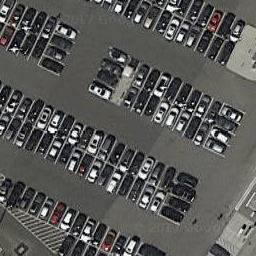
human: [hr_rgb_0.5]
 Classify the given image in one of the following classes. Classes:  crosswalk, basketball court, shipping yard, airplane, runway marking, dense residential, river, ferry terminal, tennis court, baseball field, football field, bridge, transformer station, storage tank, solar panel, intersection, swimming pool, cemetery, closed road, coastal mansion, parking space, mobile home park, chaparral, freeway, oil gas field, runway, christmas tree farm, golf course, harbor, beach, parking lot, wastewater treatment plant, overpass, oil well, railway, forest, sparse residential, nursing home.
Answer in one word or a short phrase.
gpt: parking lot